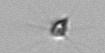
Label: Calciopappus